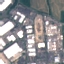
Land use / land cover: Industrial